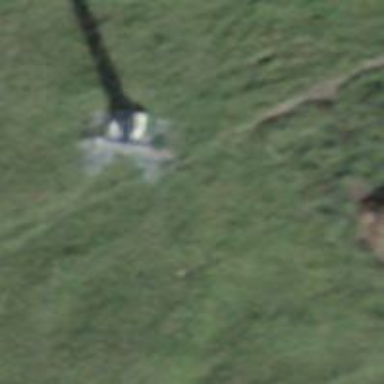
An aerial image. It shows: Pylon used for aerialway.